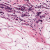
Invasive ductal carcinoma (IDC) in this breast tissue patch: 0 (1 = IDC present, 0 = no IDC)